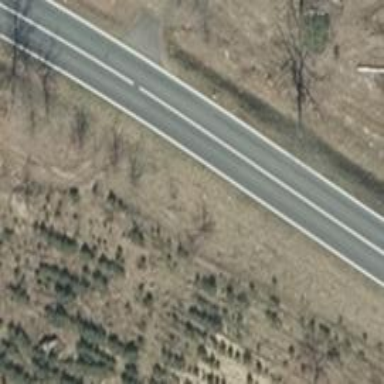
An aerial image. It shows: Asphalt road classified as primary highway.